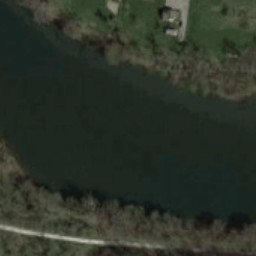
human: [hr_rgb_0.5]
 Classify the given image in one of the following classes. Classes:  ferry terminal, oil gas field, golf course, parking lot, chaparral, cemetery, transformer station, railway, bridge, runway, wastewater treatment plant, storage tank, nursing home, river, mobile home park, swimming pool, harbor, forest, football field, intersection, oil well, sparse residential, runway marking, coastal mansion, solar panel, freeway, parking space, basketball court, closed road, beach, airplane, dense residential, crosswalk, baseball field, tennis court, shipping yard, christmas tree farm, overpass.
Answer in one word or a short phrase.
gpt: river